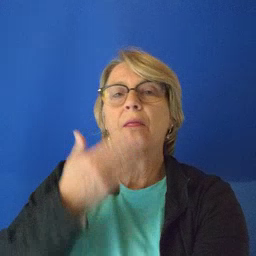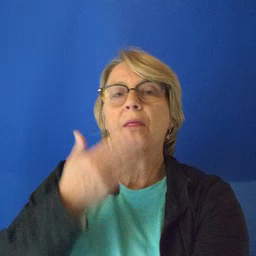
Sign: dog